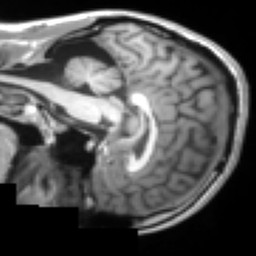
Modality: T1w
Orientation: sagittal